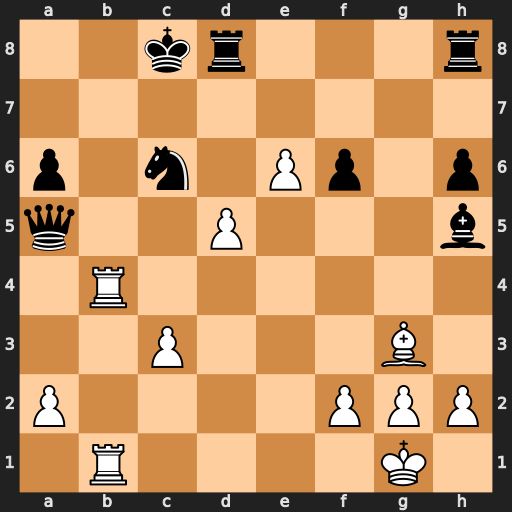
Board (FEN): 2kr3r/8/p1n1Pp1p/q2P3b/1R6/2P3B1/P4PPP/1R4K1
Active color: w
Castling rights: -
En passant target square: -
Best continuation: Rb8+ Nxb8 Rxb8#